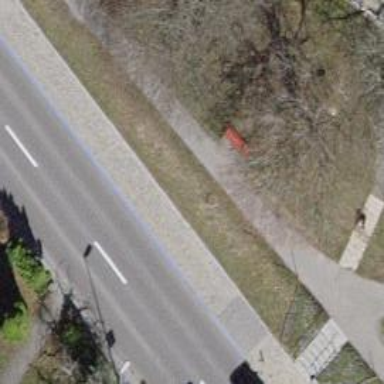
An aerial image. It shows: Red bench.